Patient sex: M
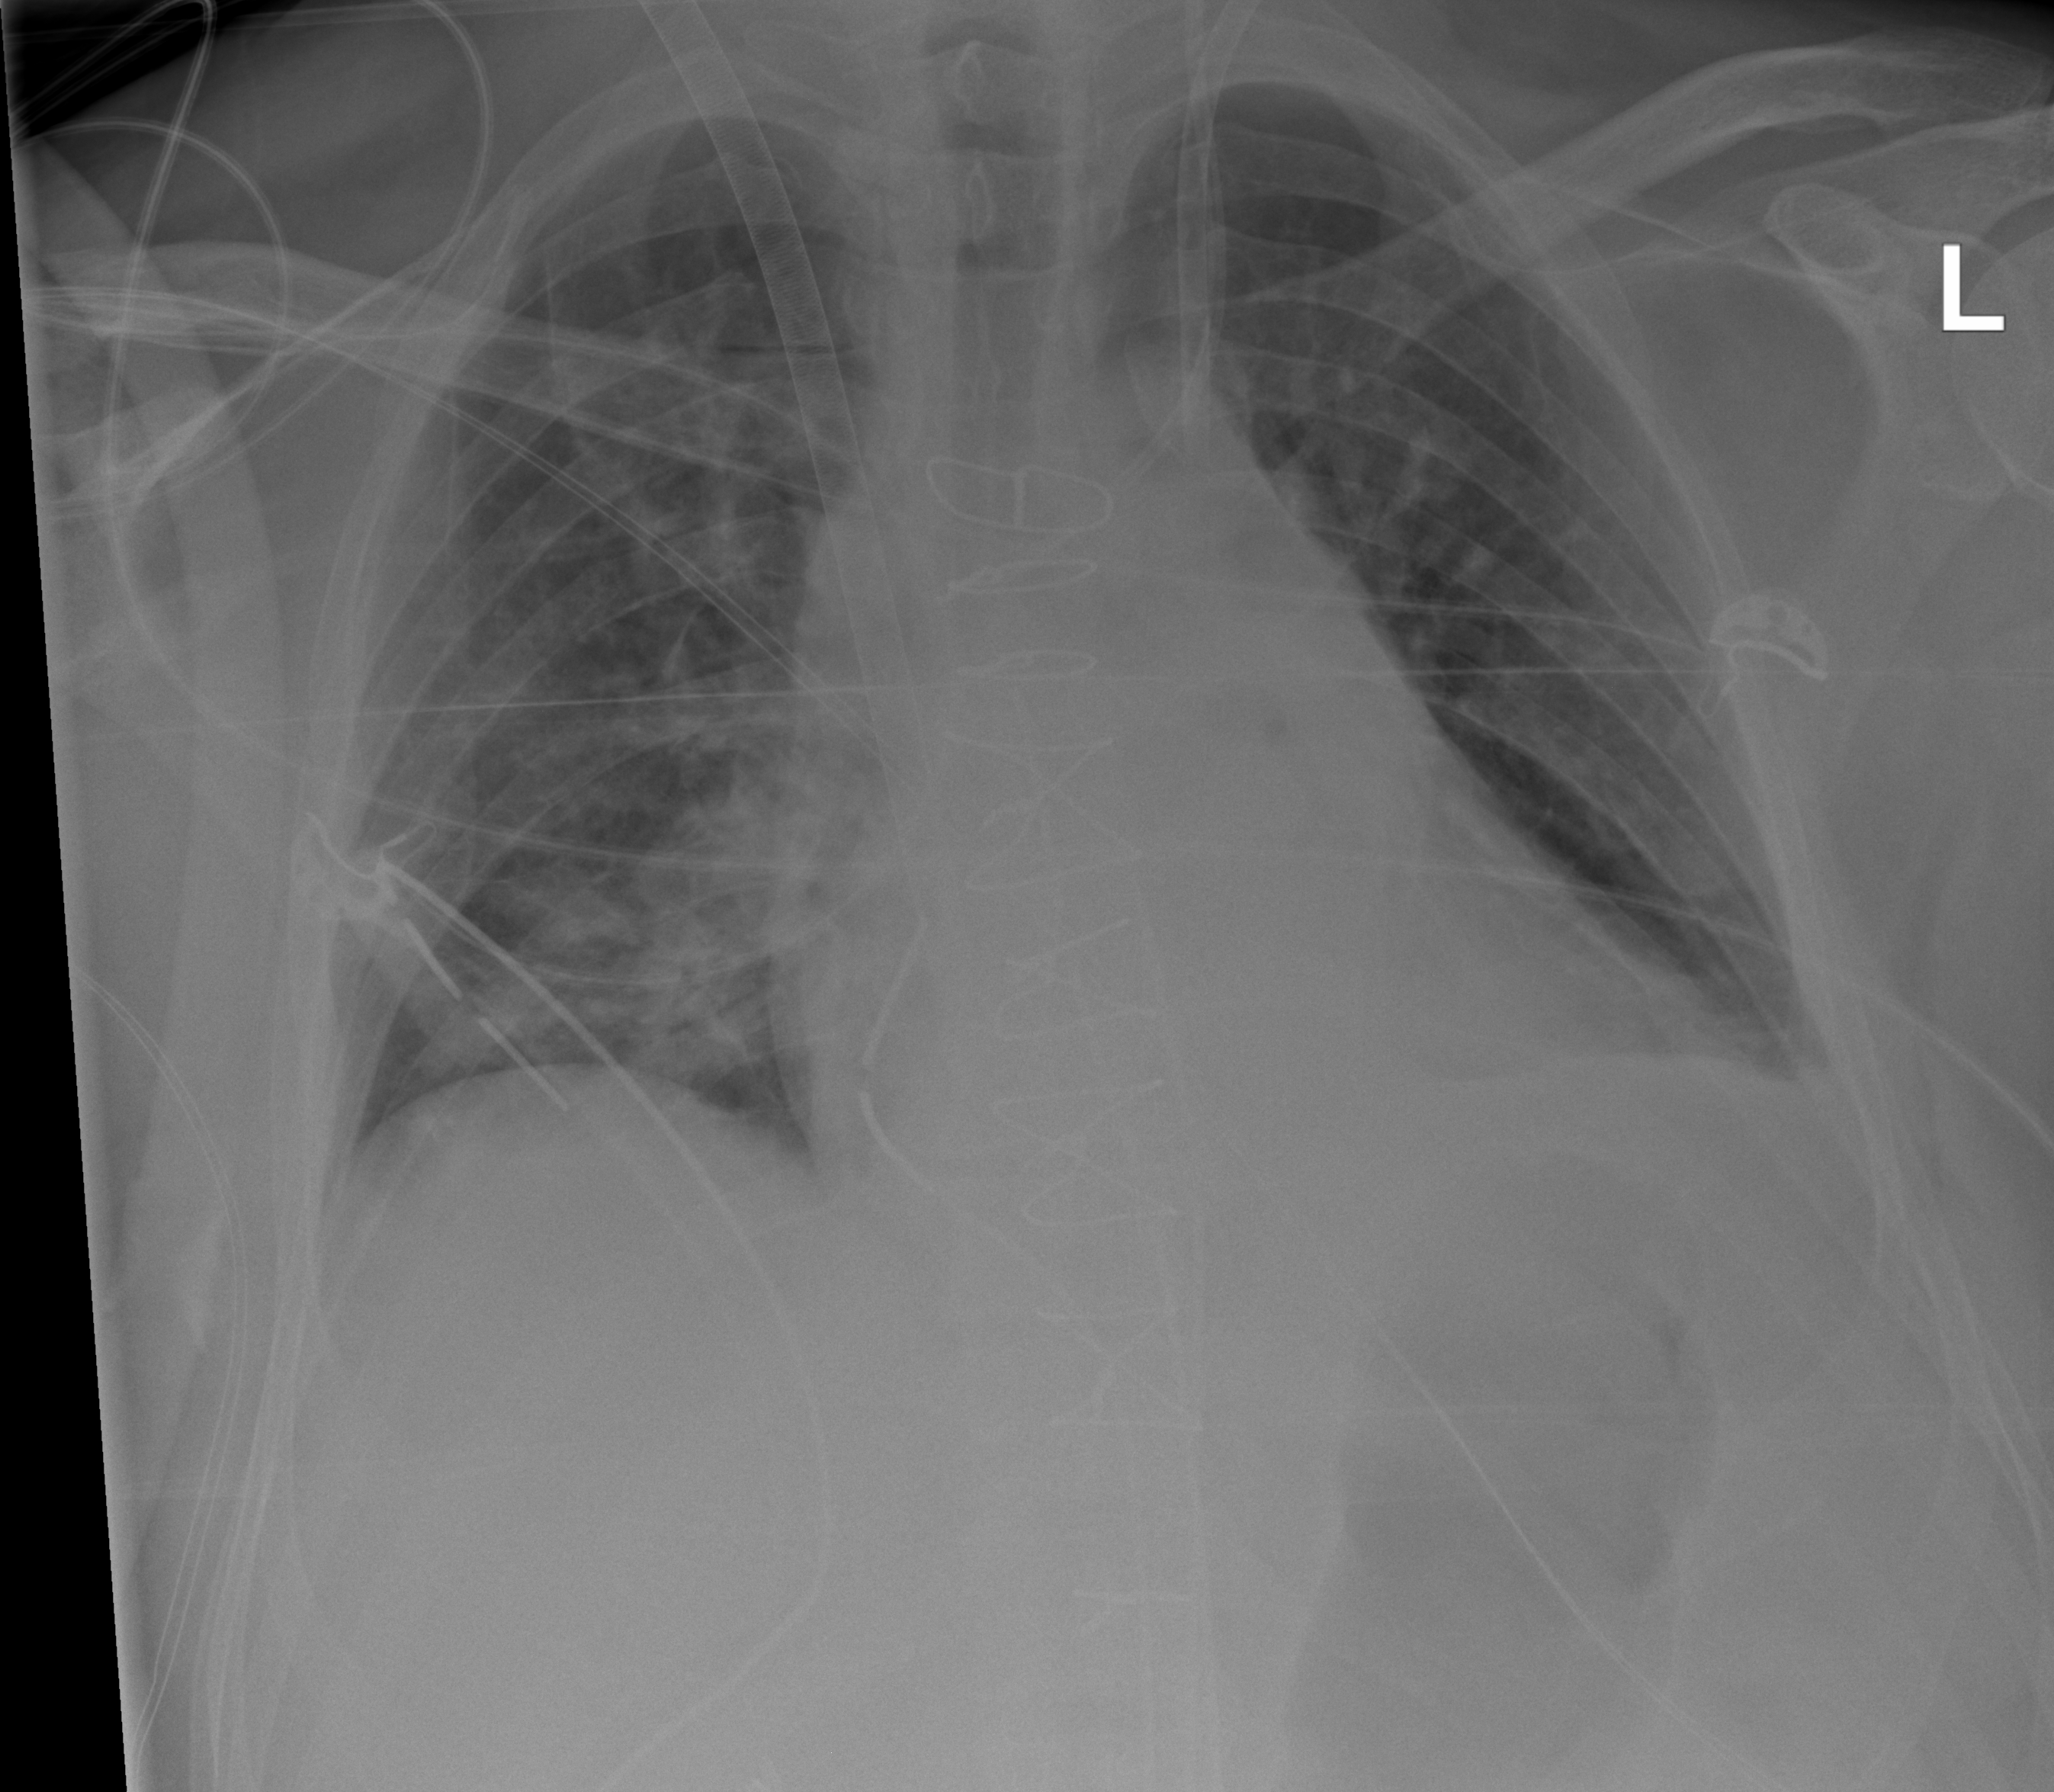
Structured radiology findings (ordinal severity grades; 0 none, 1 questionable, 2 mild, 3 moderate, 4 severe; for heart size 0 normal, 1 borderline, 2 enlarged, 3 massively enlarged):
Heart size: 1
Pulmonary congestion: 2
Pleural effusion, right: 0
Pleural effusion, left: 2
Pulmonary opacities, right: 2
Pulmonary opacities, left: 0
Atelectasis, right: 2
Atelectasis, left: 0